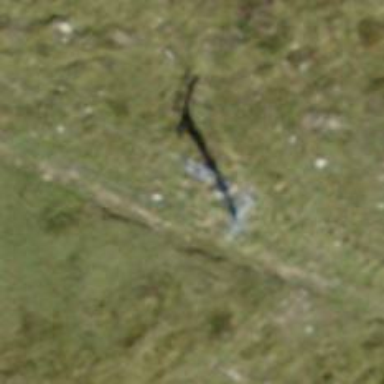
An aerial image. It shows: Pylon for aerialway.